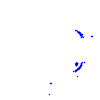
Particle: kaon